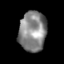
Tissue: skin
Cell type: Epithelial cells
Senescence score: 0.2348
Nuclear area (px): 1074
Mean DAPI intensity: 134.51